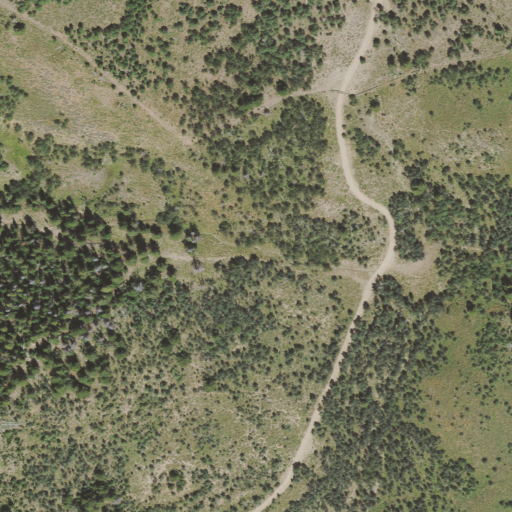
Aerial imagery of valley in Utah named Bear Wallow containing deciduous forest, open development, evergreen forest, and shrub